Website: lowes
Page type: payment
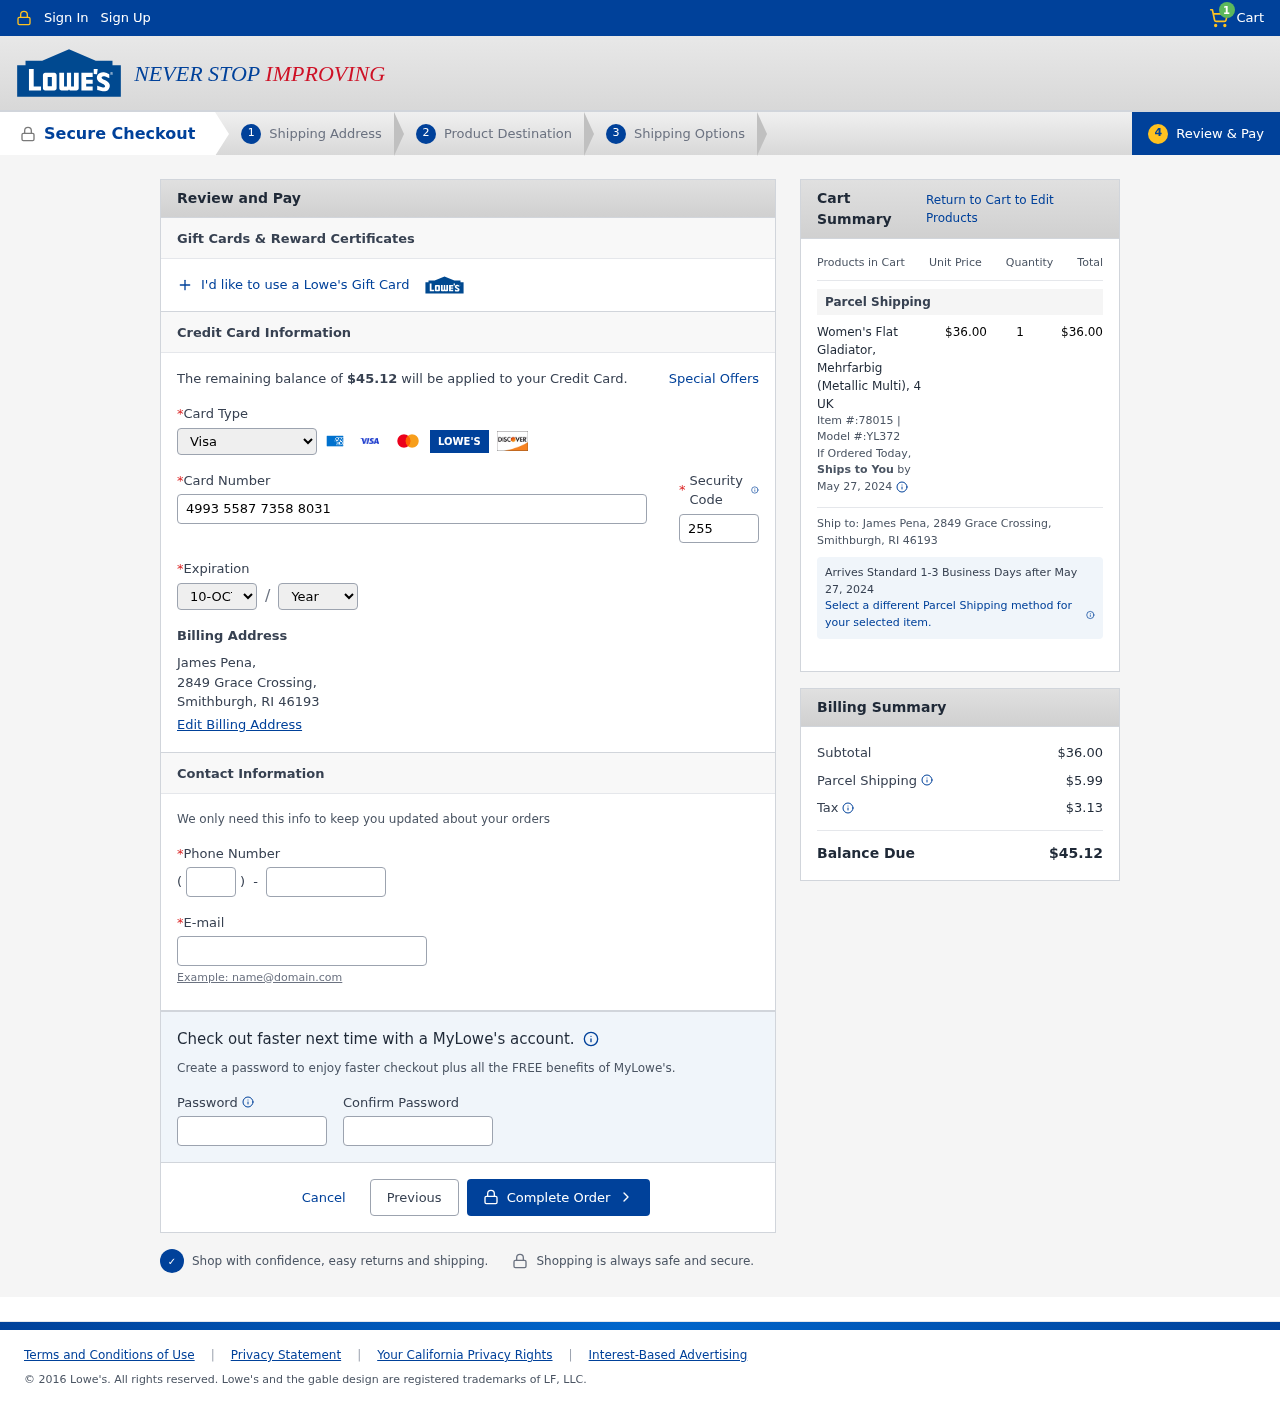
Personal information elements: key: PII_CARD_CVV
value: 255
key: PII_CARD_EXPIRY_MONTH
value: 10
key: PII_CARD_EXPIRY_YEAR
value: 27
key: PII_CARD_NUMBER
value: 4993 5587 7358 8031
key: PII_CARD_TYPE
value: Visa
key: PII_CITY_STATE_ZIP
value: Smithburgh, RI 46193
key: PII_EMAIL
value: jpena@gmail.com
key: PII_FULLNAME
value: James Pena,
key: PII_PHONE
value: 6686594384
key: PII_PHONE_AREA
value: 668
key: PII_STREET
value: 2849 Grace Crossing
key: PII_STREET
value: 2849 Grace Crossing,
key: PII_FULLNAME2
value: James Pena
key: PII_CITY
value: Smithburgh
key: PII_STATE_ABBR
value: RI
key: PII_POSTCODE
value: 46193
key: PII_POSTCODE_FULL
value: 46193
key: PII_CITY_STATE
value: Smithburgh, RI
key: PII_POSTCODE_NUMERIC
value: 46193
Product elements: key: PRODUCT1_NAME
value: Women's Flat Gladiator, Mehrfarbig (Metallic Multi), 4 UK
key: PRODUCT1_PRICE
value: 36
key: PRODUCT1_QUANTITY
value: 1
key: PRODUCT1_ITEM
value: Item #:78015
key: PRODUCT1_MODEL
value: Model #:YL372
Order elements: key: ORDER_NUM_ITEMS
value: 1
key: ORDER_TOTAL
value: $45.12
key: ORDER_SHIPPING_DATE
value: May 27, 2024
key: ORDER_SUBTOTAL
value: $36.00
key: ORDER_SHIPPING_DATE2
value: May 27, 2024
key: ORDER_SHIPPING_COST
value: $5.99
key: ORDER_TAX
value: $3.13